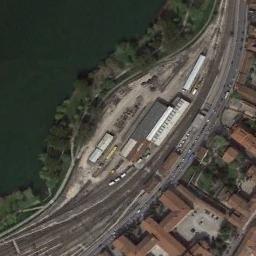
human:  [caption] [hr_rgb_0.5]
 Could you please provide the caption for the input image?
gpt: Many buildings are beside the railway station .

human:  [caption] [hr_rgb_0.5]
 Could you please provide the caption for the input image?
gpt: The railway station has some railways, Facilities and buildings and the railway station is between a residential area and the waters .

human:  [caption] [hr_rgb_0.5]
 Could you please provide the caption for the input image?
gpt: There is a railway station in the middle of the city and the river .

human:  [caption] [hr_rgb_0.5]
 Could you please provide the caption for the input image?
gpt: The railway station is between some buildings and water .

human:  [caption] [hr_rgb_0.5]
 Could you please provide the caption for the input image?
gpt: There are some brown buildings and a river beside the railway station .